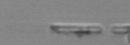
Label: Skeletonema